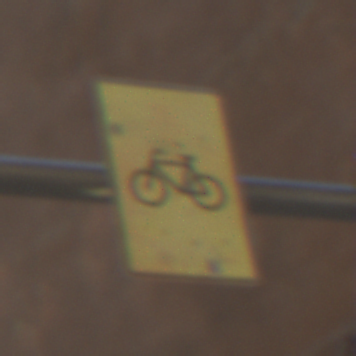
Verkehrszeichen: RadverkehrOhnePfeilsymbol
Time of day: Midday
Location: Outdoor (Urban)
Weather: Clear
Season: NotSpecified
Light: Natural